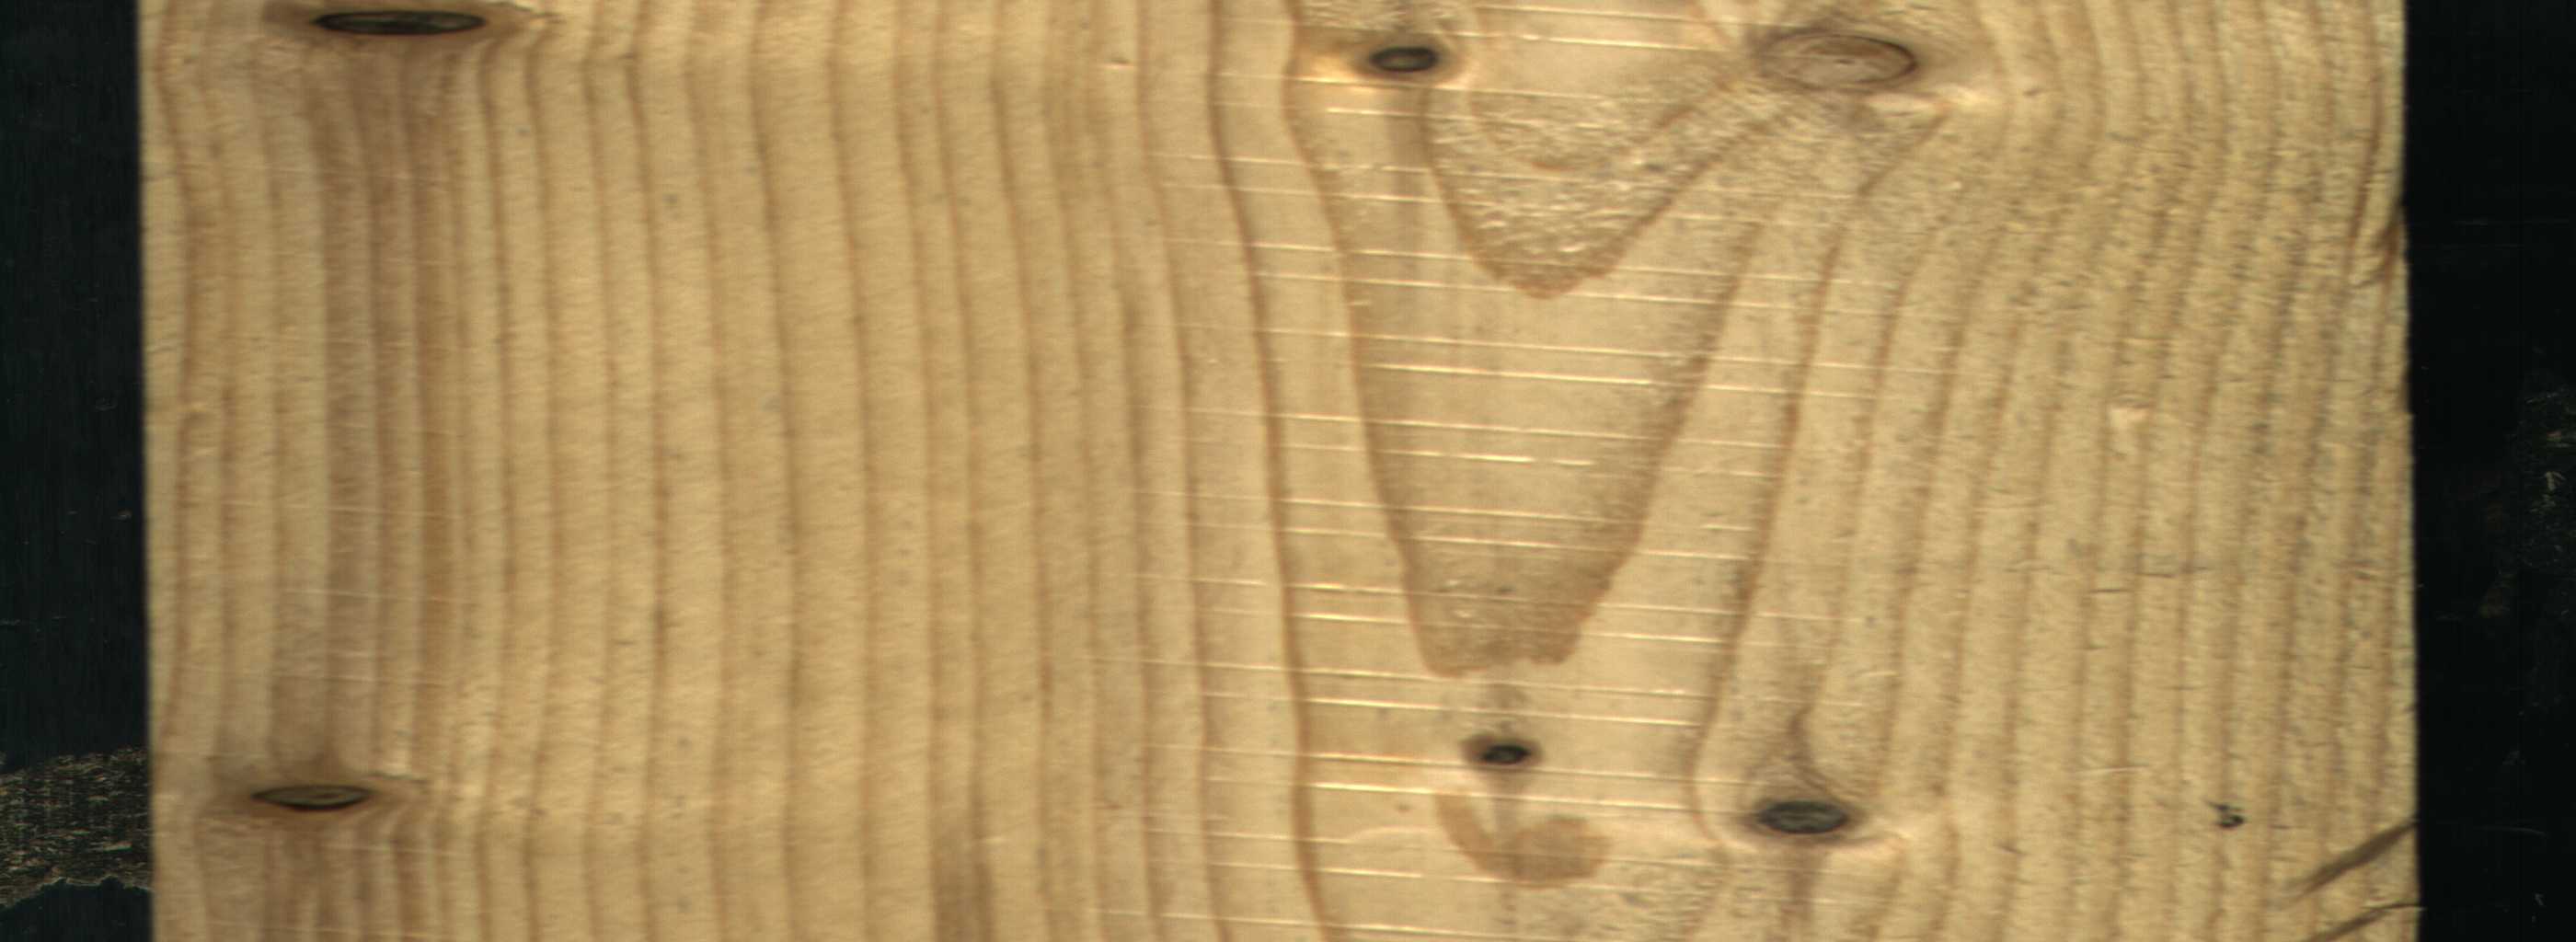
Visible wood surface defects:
Dead_Knot
Dead_Knot
Dead_Knot
Dead_Knot
Dead_Knot
Live_Knot